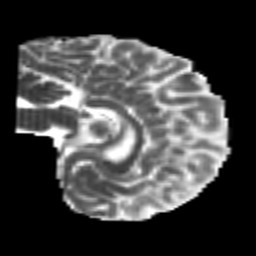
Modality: MD
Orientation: sagittal
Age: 21
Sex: female
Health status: healthy
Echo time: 0.074 s